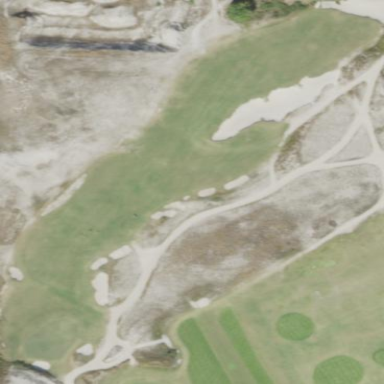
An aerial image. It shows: Grassy area designated as golf fairway.